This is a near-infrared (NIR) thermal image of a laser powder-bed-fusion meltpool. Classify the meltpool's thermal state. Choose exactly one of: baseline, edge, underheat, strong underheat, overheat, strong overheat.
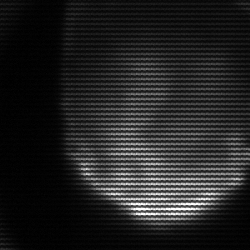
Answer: edge